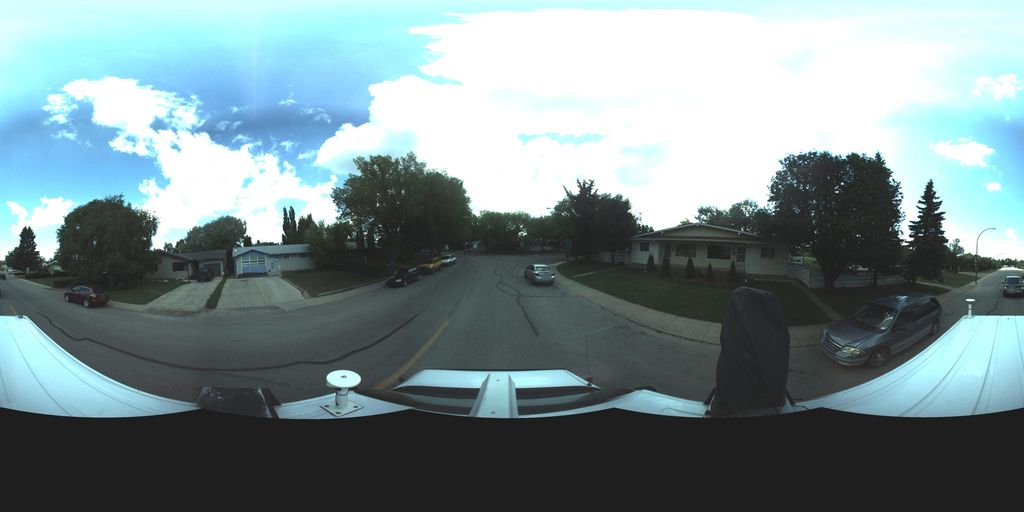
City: saskatoon